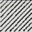
Piece: xx